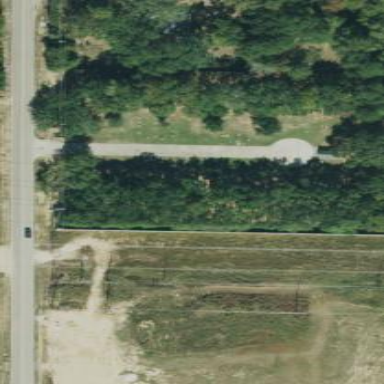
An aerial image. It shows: Cemetery.